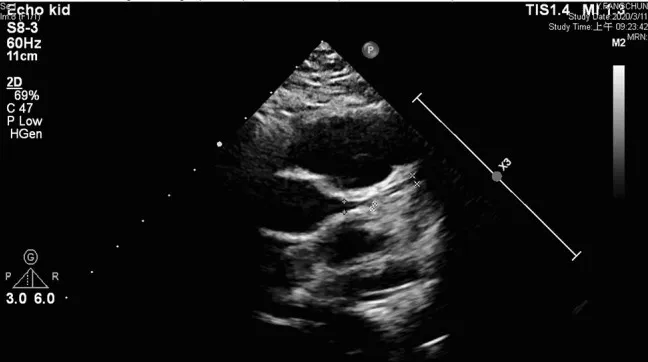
Normal left coronary artery (LCA) (B) Left coronary artery (LCA): 2.82 mm (Z score = +0.4) in diameter.
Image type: radiology (ultrasound)